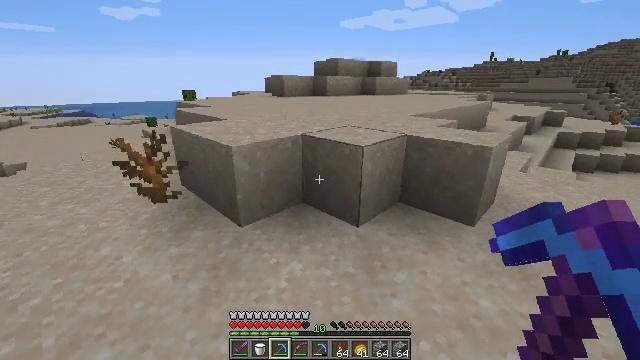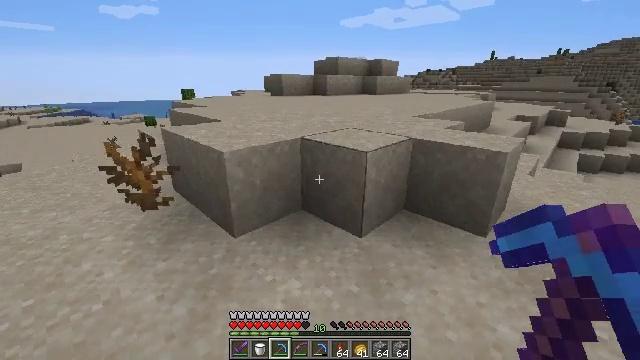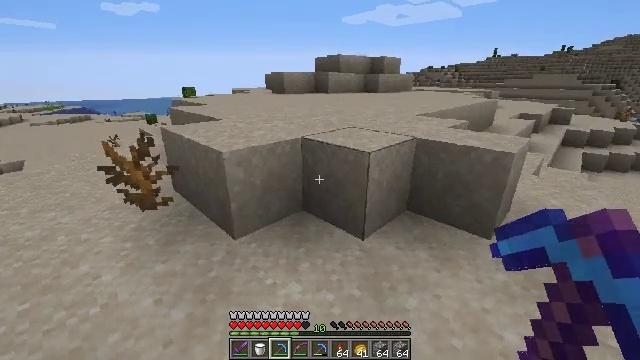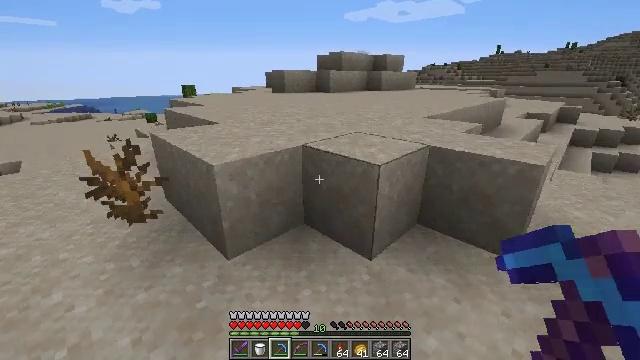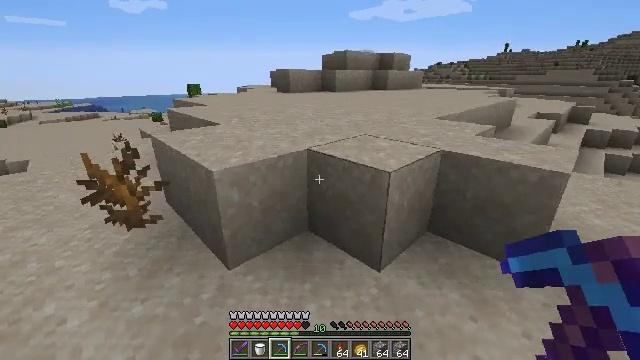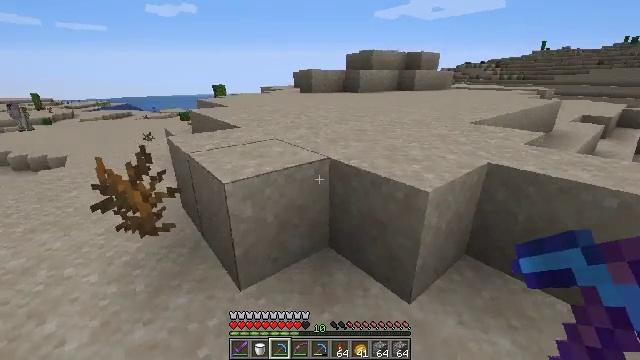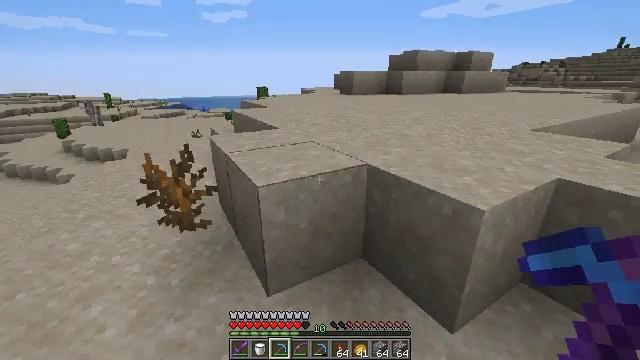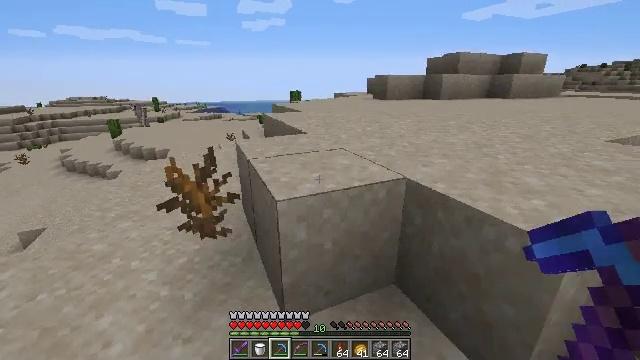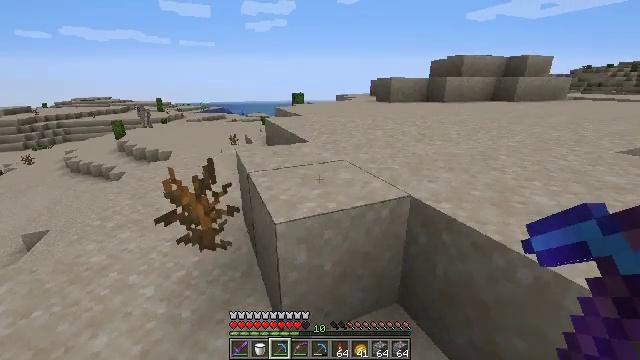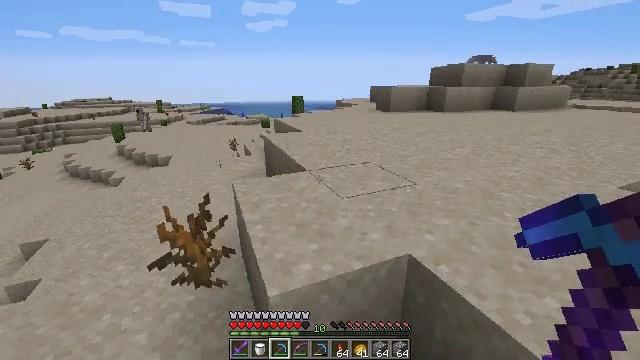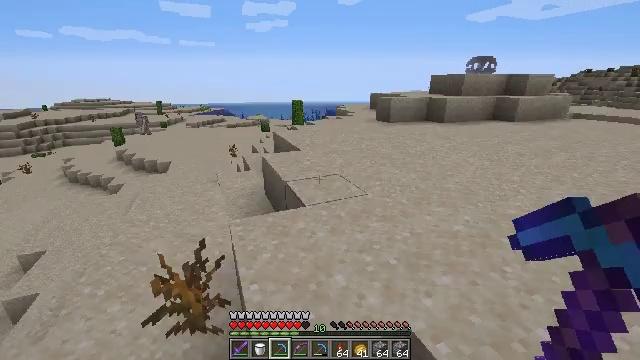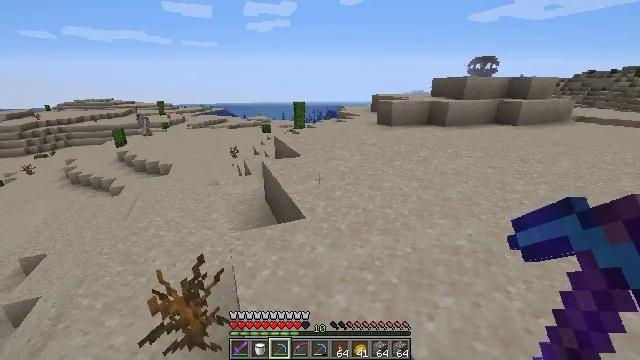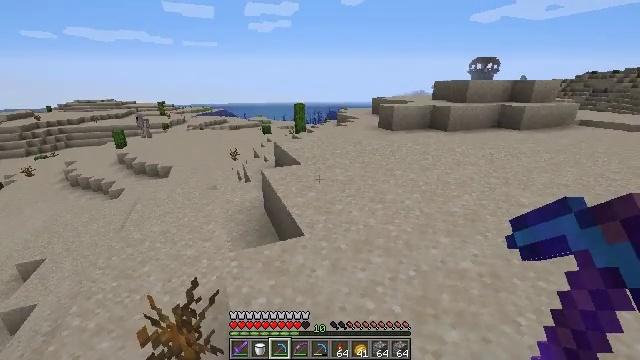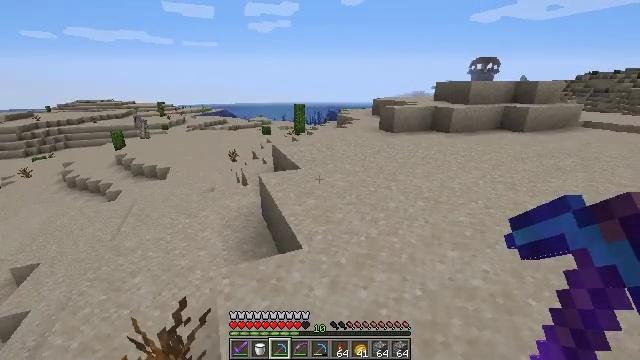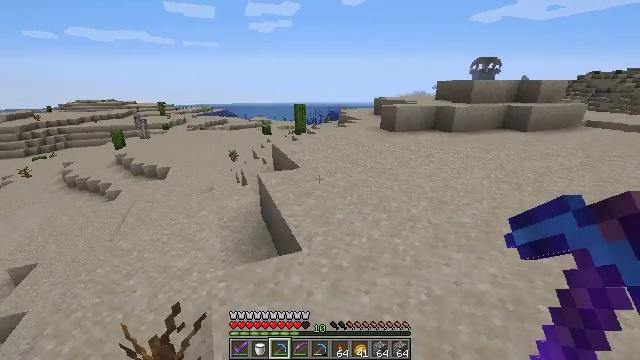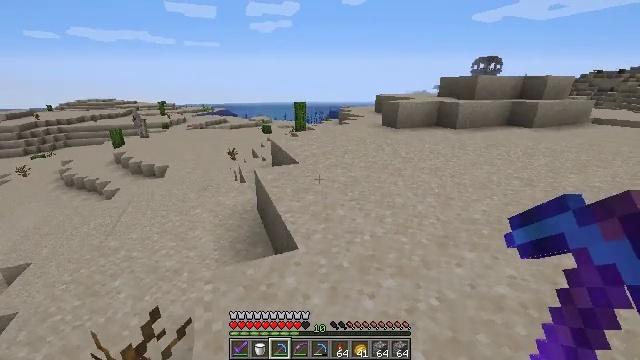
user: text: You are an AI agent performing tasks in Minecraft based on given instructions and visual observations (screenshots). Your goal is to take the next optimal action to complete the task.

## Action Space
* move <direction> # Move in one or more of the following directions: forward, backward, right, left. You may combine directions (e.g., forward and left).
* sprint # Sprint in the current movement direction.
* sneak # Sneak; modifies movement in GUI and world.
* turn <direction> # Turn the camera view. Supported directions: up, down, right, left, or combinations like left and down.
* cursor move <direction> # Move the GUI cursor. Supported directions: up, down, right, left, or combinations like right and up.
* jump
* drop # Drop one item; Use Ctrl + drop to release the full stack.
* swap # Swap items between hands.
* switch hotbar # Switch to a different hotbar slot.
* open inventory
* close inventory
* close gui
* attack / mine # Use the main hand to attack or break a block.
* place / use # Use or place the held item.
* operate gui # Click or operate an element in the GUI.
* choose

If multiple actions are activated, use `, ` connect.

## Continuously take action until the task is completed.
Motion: motion action
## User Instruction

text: Harvest hay blocks from the village.
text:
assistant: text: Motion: move forward
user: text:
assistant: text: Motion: move forward
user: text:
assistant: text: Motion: move forward
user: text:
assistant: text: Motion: move forward, turn left
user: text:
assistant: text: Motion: move forward, turn left
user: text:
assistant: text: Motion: move forward, turn left
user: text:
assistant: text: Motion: move forward, turn left
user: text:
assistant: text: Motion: move forward, jump
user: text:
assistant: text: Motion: move forward, jump
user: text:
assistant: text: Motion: move forward, jump
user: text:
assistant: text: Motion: move forward, jump
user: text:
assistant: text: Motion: move forward, jump
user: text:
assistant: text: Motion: move forward
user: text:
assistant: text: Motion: move forward
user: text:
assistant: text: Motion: move forward and move right
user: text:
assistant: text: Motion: move forward and move right
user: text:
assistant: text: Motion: move forward and move right
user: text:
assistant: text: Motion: move forward and move right
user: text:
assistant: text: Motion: move forward and move right
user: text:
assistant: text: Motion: move forward and move right
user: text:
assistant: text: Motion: move forward and move right, turn left
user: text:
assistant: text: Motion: move forward and move right, turn left
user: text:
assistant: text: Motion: move forward and move right, turn left
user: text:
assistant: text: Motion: move forward and move right, turn left
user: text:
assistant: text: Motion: move forward and move right, turn left
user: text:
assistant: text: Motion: move forward and move right, turn left
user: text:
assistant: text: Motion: move forward and move right
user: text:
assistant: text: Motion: move forward and move right
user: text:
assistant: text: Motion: move forward and move right
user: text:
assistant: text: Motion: move forward and move right